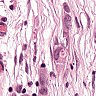
Metastatic tissue present: yes